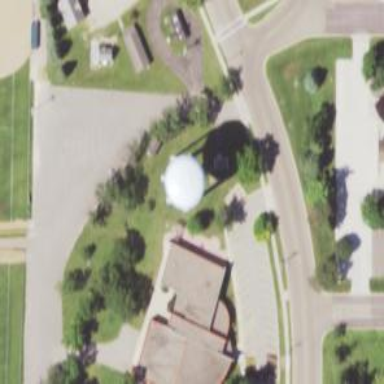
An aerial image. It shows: Water tower that is man-made.